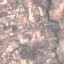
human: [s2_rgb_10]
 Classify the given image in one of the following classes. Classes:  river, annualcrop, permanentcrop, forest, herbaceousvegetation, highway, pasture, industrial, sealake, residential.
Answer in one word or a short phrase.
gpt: PermanentCrop